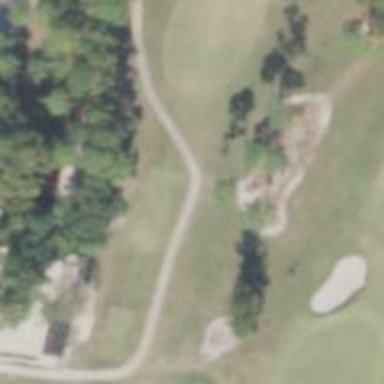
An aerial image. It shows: Golf tee.